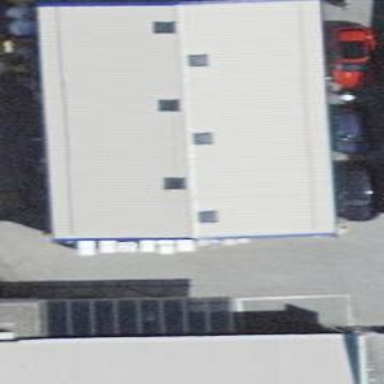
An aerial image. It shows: Industrial building.